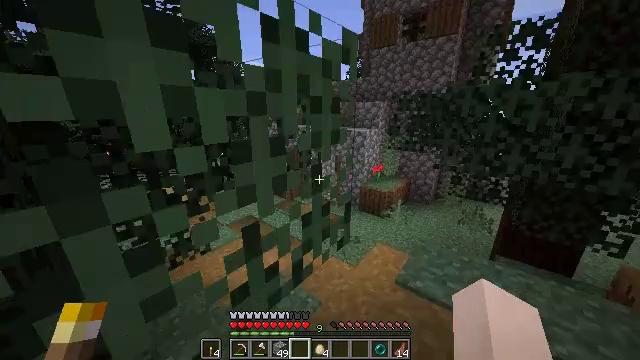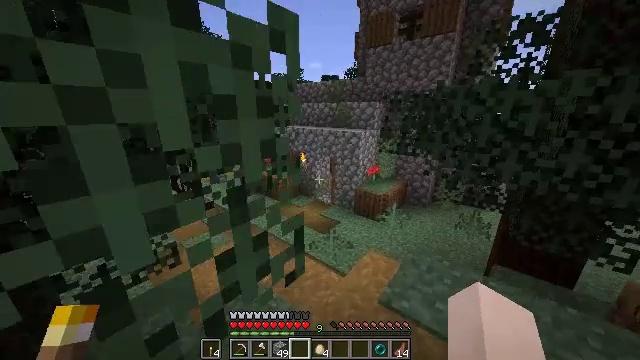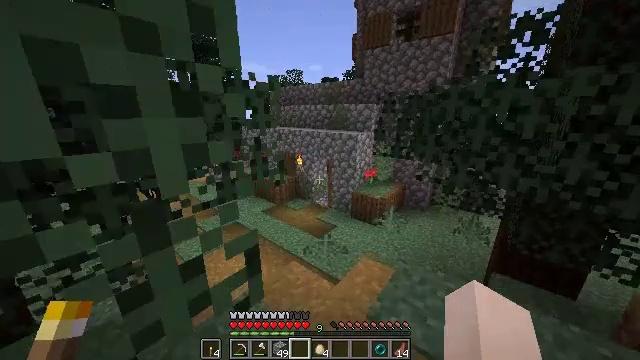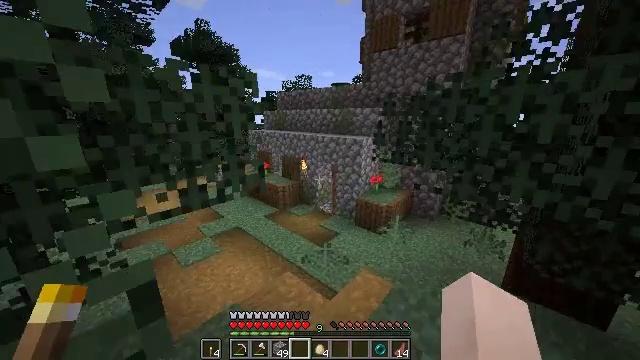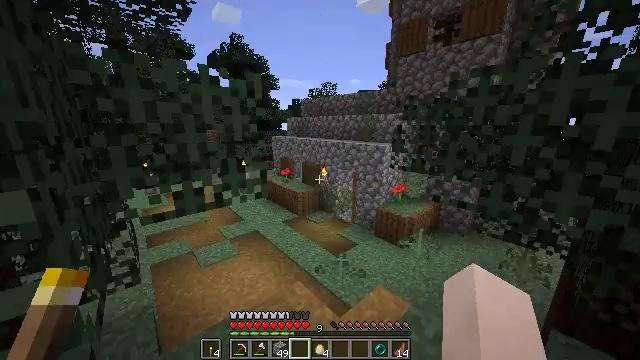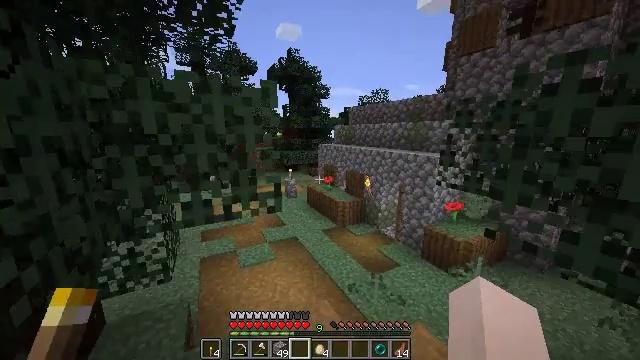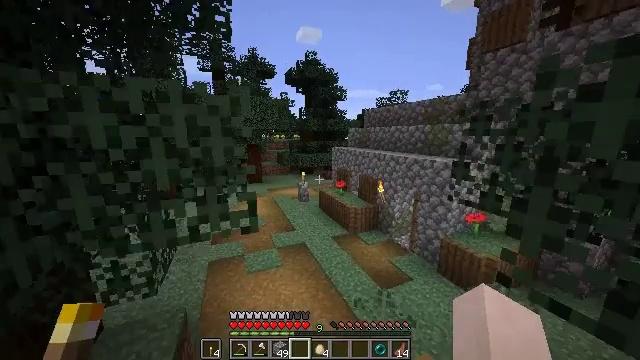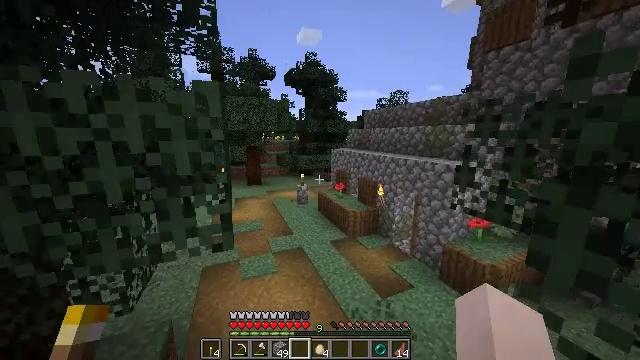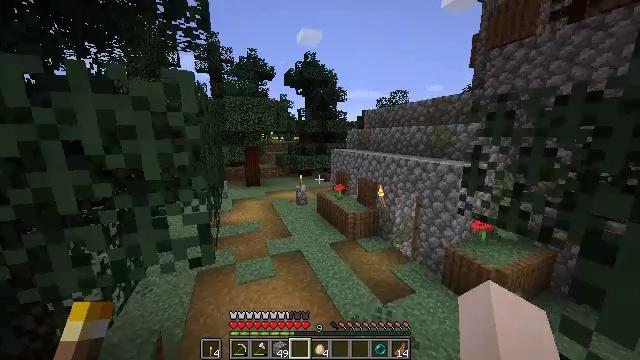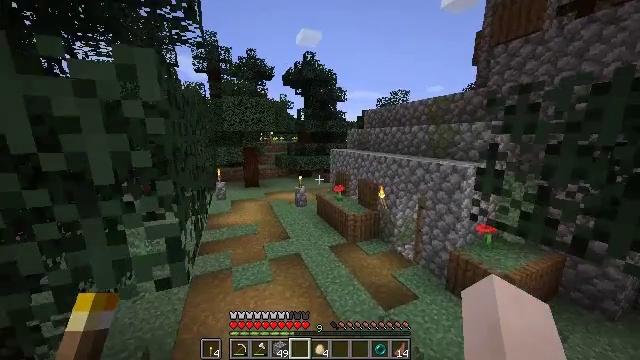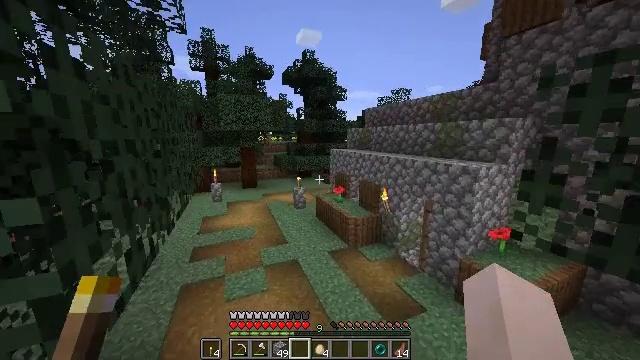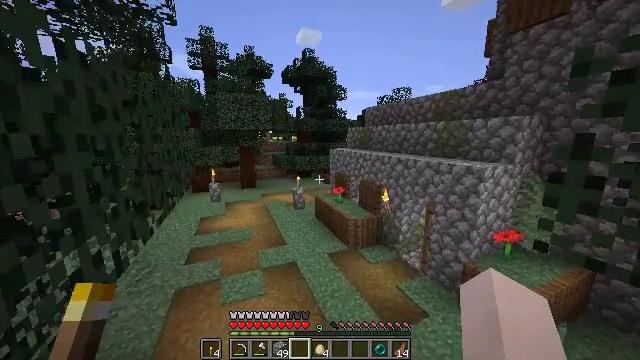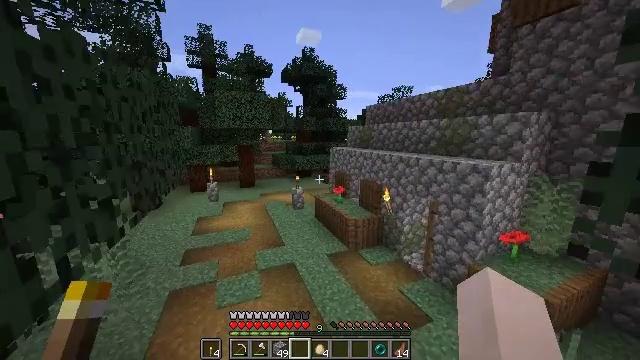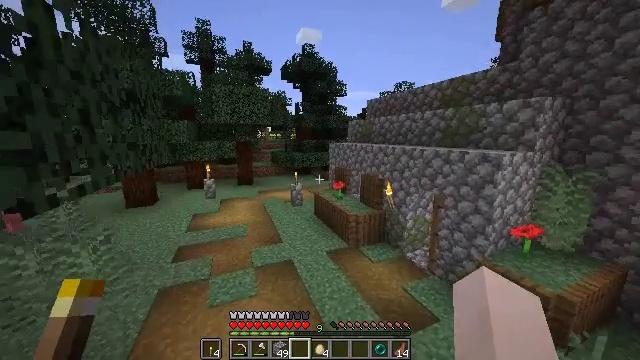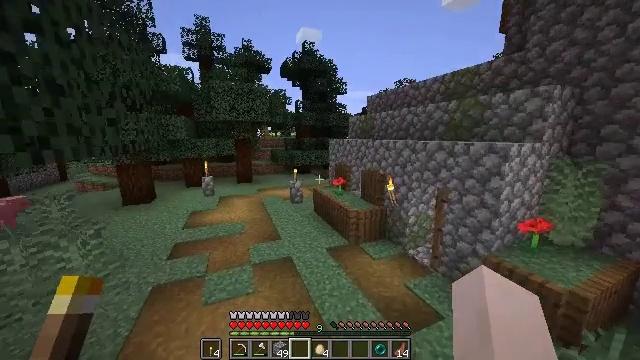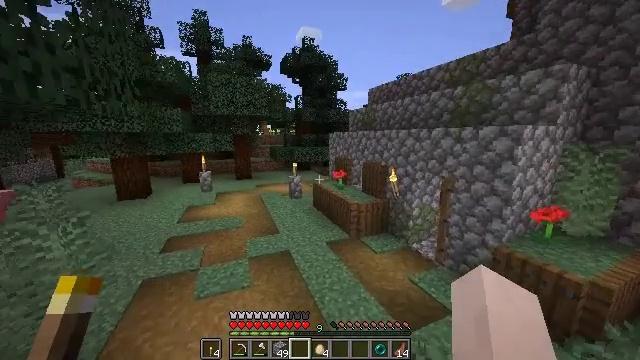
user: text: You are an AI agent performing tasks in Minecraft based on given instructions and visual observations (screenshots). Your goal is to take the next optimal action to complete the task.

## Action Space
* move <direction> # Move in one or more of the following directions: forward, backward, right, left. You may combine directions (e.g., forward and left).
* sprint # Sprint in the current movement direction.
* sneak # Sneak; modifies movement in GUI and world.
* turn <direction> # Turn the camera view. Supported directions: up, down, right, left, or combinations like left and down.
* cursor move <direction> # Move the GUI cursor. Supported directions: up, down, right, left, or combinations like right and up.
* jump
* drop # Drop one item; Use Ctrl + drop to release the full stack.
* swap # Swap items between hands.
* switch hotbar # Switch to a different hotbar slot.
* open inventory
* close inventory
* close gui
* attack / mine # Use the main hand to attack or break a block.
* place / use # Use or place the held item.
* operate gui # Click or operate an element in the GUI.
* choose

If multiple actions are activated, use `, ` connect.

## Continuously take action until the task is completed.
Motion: motion action
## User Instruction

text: Attack the grass path to restore it to dirt.
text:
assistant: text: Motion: move forward and move right, sprint
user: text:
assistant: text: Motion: move forward and move right, sprint
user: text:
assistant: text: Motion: move forward and move right, sprint, turn left and up
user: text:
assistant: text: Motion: move forward and move right, sprint, turn left and up
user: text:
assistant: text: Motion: move forward and move right, sprint, turn left and up
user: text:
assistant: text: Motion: move forward and move right, sprint, turn left
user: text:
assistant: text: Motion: move forward, sprint
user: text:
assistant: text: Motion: move forward, sprint
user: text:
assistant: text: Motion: move forward, sprint
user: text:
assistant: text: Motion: move forward, sprint
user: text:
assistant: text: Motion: move forward, sprint
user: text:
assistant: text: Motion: move forward, sprint
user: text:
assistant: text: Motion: move forward, sprint
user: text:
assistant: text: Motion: move forward, sprint
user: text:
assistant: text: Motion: move forward, sprint
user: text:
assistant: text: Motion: move forward, sprint
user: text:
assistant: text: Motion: move forward, sprint
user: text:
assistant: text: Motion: move forward, sprint
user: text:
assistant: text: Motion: move forward, sprint, turn left
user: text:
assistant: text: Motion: move forward, sprint, turn left
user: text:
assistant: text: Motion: move forward, sprint
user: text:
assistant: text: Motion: move forward, sprint, jump
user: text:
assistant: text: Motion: move forward, sprint, jump
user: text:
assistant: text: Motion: move forward, sprint, jump
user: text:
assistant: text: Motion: move forward, sprint, jump
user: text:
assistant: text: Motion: move forward, sprint, jump
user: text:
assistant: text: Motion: move forward, sprint, jump
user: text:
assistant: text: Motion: move forward, sprint, turn right
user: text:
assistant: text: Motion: move forward, sprint, turn right
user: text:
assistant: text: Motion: move forward, sprint, turn right